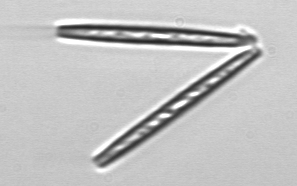
Label: Thalassionema